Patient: sex M, age 81
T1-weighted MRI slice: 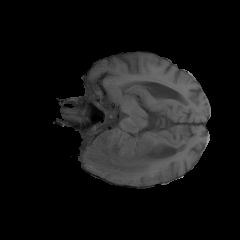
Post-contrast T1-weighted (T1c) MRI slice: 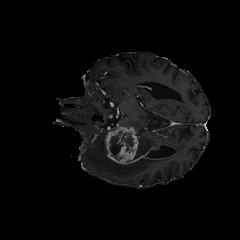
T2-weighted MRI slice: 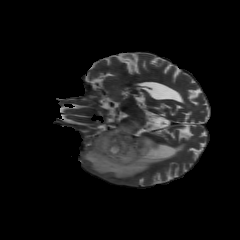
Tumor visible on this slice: yes
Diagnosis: Glioblastoma, IDH-wildtype
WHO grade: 4